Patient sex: F
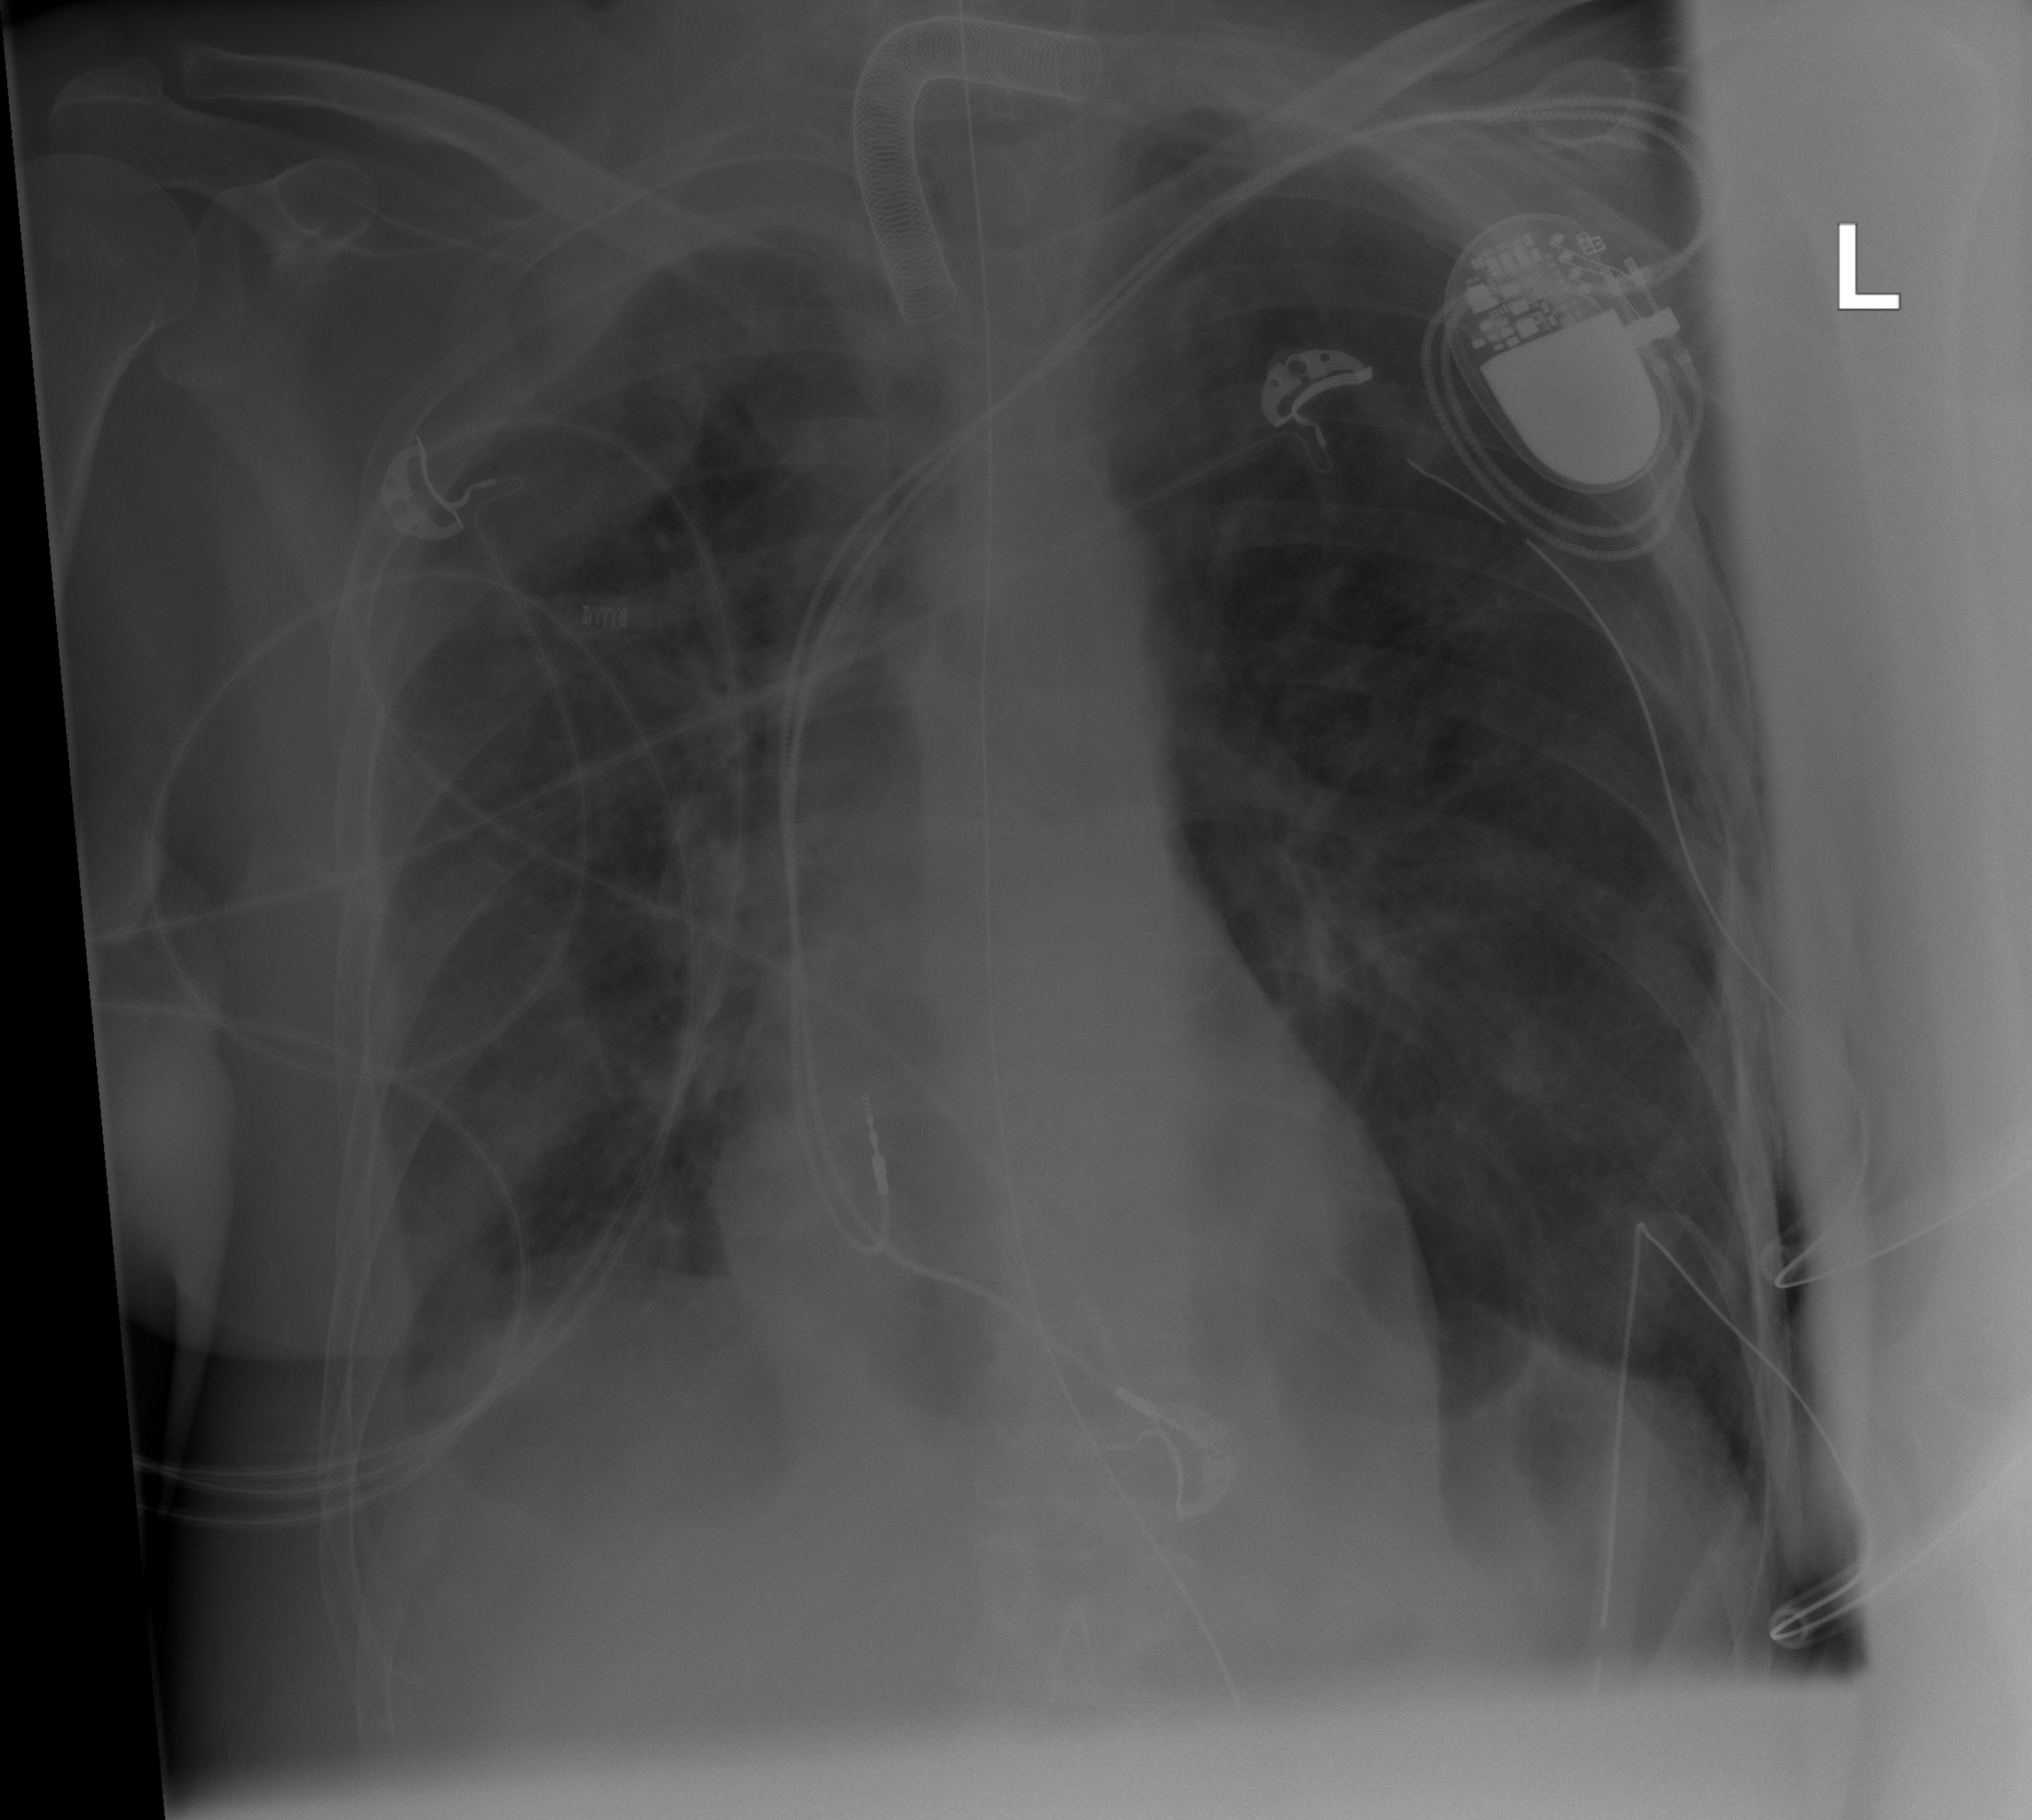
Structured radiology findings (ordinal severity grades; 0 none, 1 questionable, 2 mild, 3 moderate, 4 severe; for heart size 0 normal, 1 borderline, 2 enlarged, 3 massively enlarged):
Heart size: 0
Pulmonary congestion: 3
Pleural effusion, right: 2
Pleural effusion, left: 2
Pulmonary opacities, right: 2
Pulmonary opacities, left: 2
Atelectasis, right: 2
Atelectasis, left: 2